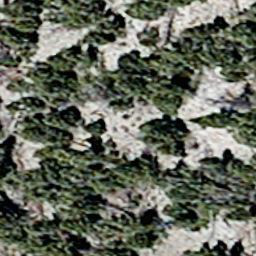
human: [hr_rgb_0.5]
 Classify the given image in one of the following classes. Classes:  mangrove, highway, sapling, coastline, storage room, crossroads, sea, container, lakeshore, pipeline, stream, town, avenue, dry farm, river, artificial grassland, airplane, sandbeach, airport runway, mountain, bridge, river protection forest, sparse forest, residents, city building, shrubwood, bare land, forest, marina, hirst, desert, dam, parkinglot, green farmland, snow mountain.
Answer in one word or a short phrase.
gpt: sparse forest